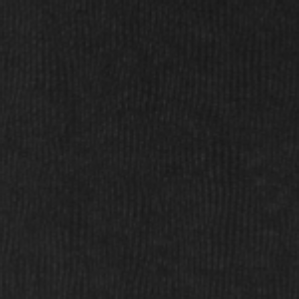
Label: frost